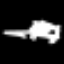
Label: bed